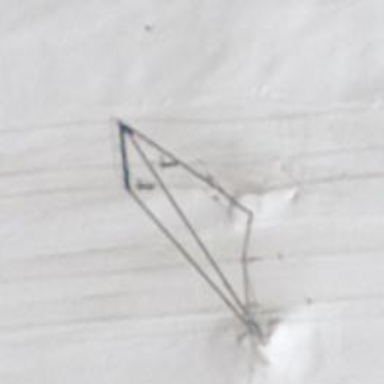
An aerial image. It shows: Pylon used for aerialway.